Field crop: maize
Growth stage: 2
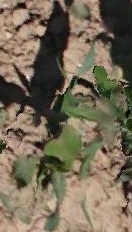
Species: maize